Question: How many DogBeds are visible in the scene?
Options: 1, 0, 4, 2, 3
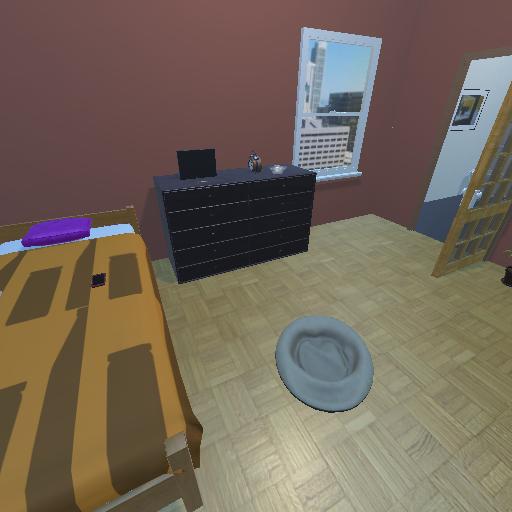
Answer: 1